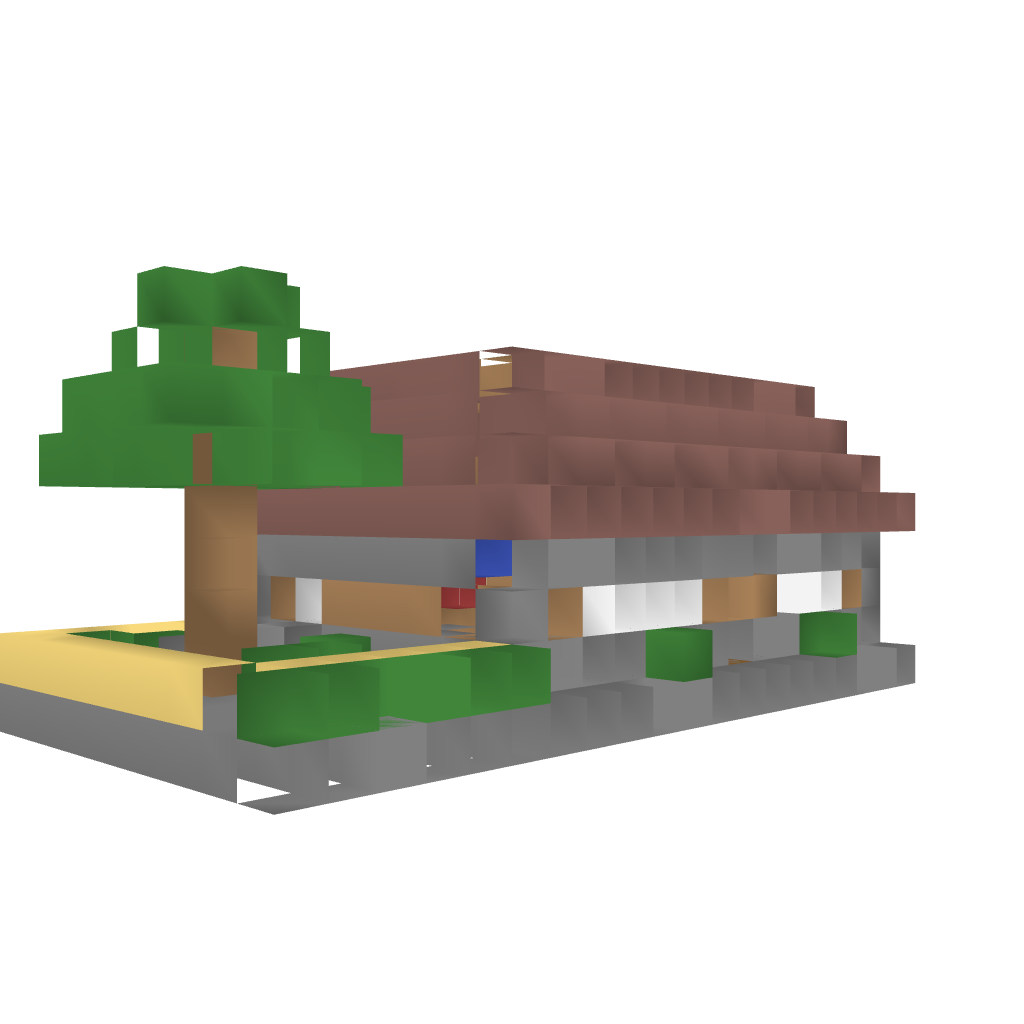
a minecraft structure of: New Villager House! bad low quality